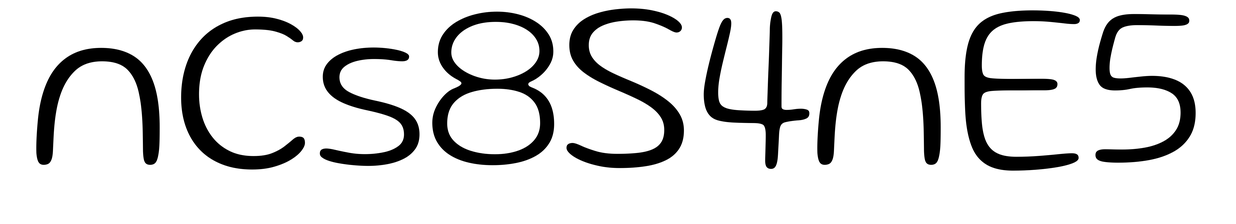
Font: Gluten_ExtraLight